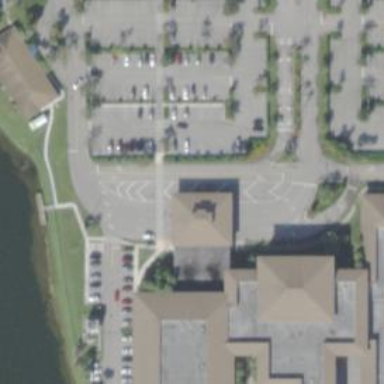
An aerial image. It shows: Parking space is available.